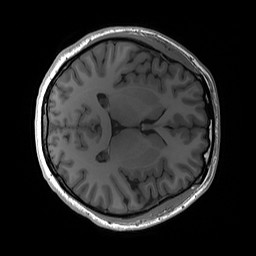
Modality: T1w
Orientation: axial
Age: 25
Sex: female